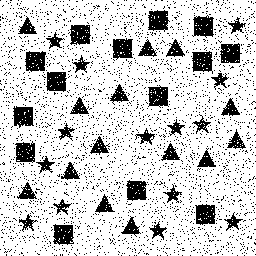
Squares: 14
Triangles: 14
Stars: 14
Total shapes: 42